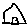
Label: house